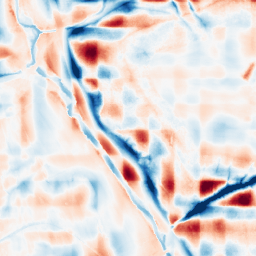
Category: wavelet
Decomposition family: wavelet_reverse_biorthogonal
Decomposition parameters: wavelet: rbio1.3
level: 5
Upsampling method: regularized
Upsampling parameters: scale: 2
lambda_reg: 0.01
Upsampling scale: 2